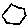
Label: hexagon